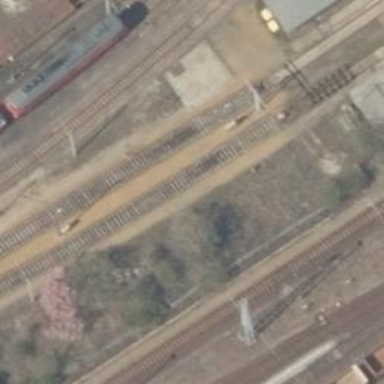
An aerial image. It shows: Railway yard in service.